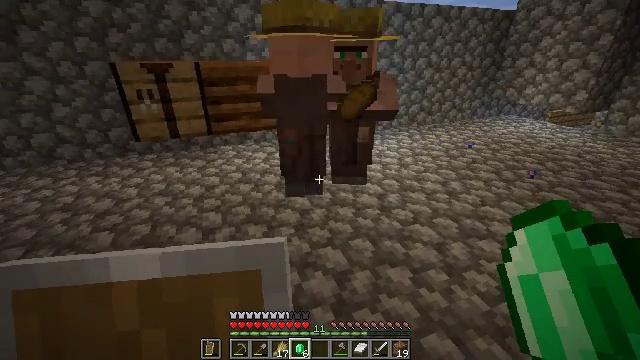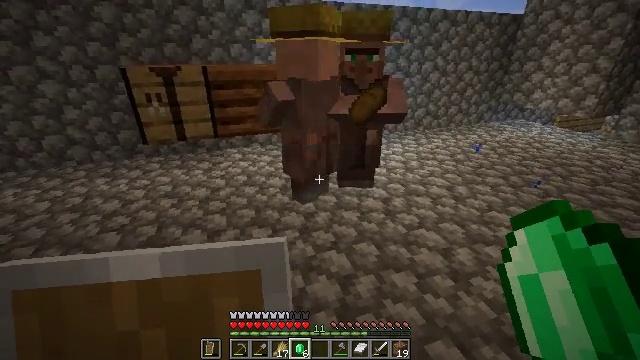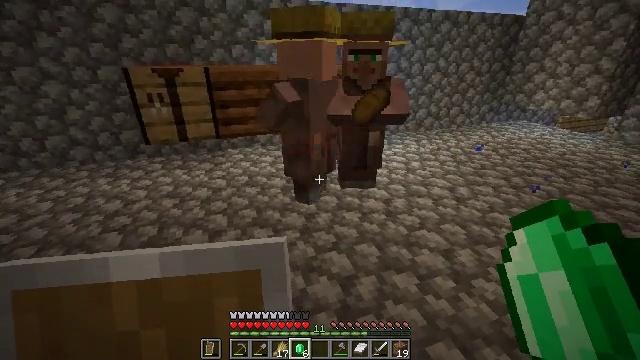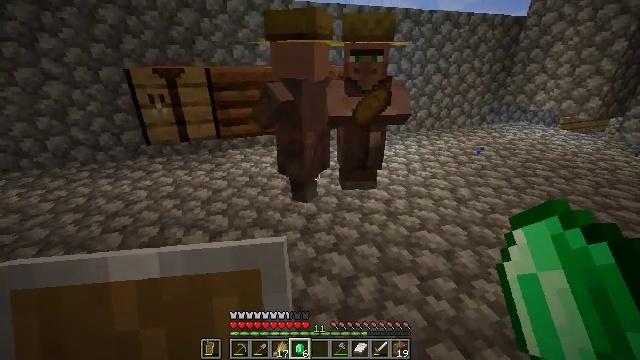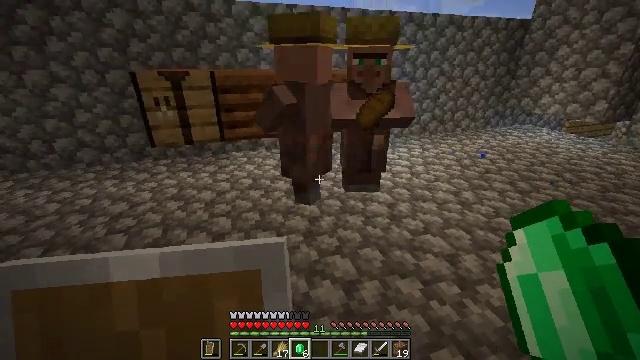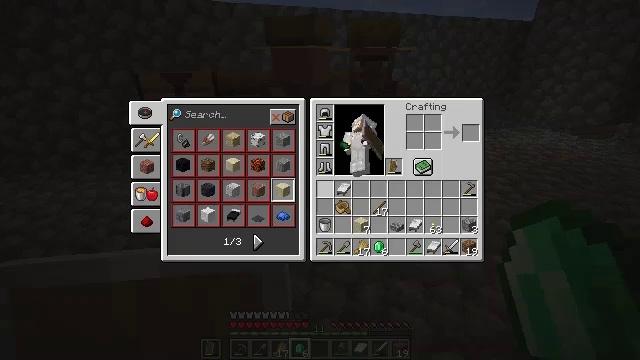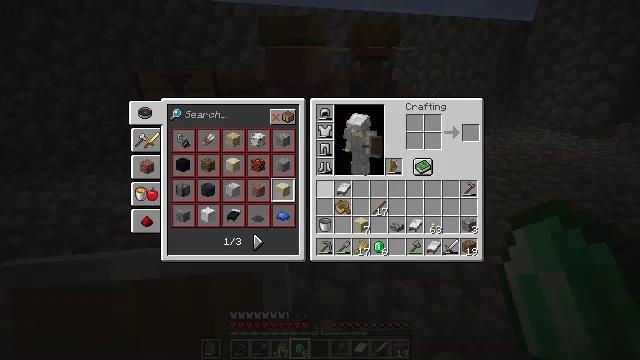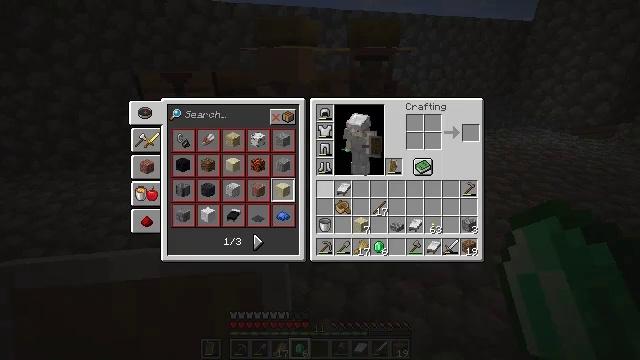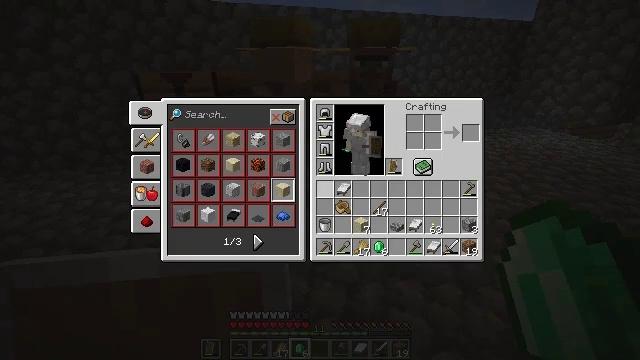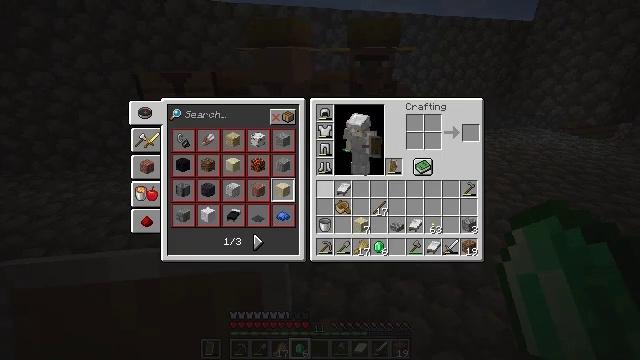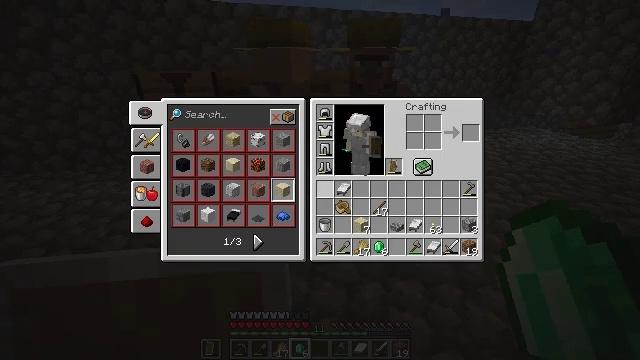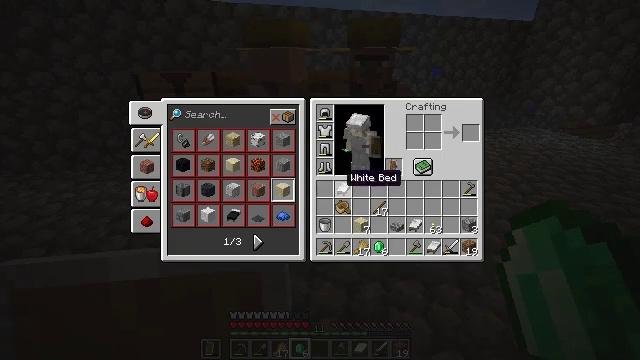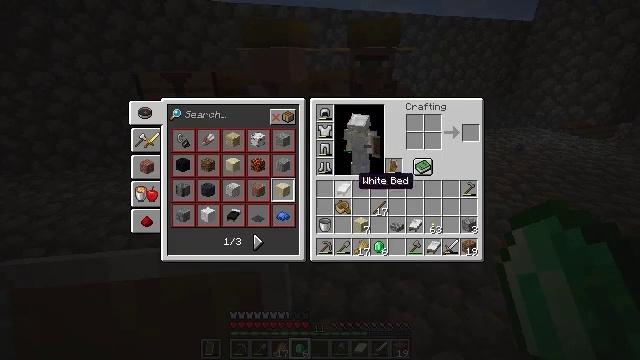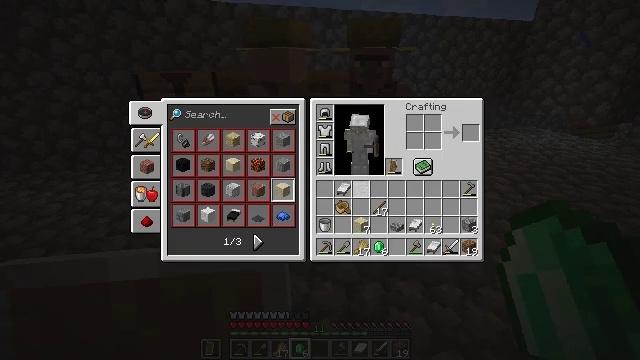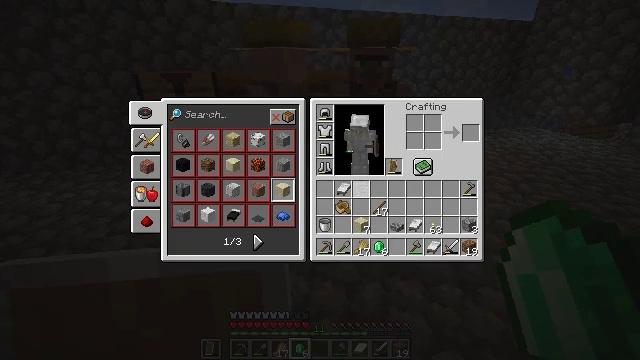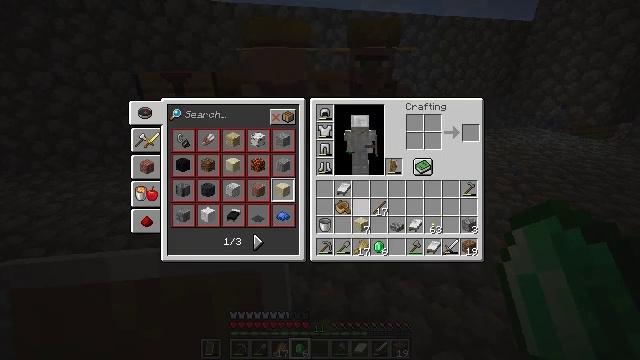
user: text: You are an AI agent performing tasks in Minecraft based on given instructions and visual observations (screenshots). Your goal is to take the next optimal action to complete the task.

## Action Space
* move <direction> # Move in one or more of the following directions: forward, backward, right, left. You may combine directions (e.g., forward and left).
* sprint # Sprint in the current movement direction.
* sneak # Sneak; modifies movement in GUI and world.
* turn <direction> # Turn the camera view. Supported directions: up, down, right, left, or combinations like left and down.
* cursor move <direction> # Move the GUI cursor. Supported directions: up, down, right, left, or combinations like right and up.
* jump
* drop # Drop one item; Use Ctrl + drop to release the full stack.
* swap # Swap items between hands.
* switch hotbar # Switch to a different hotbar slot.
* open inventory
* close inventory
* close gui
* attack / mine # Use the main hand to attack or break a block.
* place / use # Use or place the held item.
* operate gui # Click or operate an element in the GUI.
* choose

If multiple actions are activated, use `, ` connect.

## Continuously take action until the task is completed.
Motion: motion action
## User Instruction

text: Break the cobblestone slab to recycle it.
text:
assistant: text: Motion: turn left
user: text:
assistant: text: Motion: no_op
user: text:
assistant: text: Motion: no_op
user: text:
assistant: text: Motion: no_op
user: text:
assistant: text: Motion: close inventory
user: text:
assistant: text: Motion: close inventory
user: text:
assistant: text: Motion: close inventory
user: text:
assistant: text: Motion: no_op
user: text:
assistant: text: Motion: no_op
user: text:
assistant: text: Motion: no_op
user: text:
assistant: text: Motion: turn right
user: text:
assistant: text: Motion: turn right
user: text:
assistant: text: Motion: no_op
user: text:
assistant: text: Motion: no_op
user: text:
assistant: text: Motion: turn down
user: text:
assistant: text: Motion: turn down
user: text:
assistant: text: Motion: no_op
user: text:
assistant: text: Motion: no_op
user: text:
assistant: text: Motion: no_op
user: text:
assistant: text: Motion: no_op
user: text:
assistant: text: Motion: no_op
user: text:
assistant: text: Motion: no_op
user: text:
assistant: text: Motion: no_op
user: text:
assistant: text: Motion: no_op
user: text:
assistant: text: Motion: no_op
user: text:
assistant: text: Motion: no_op
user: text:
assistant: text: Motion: no_op
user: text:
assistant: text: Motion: no_op
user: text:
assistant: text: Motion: no_op
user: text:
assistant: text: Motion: no_op